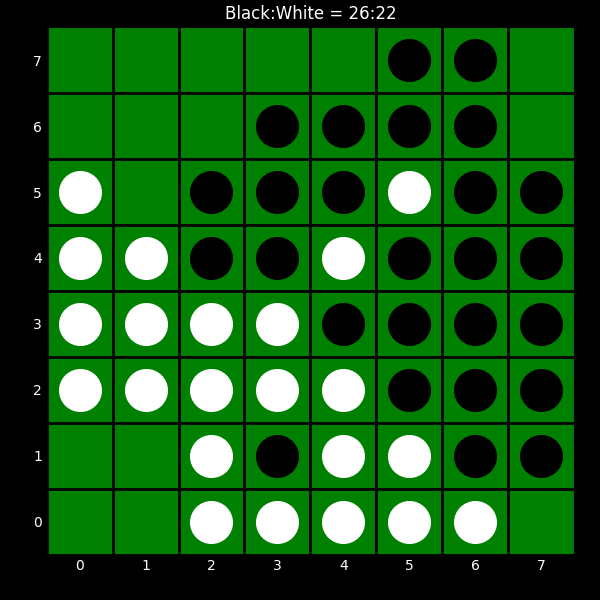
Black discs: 26
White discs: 22